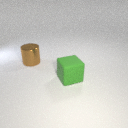
large green rubber cube in front of large brown metal cylinder